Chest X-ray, PA view. Patient: 67 years old, sex M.
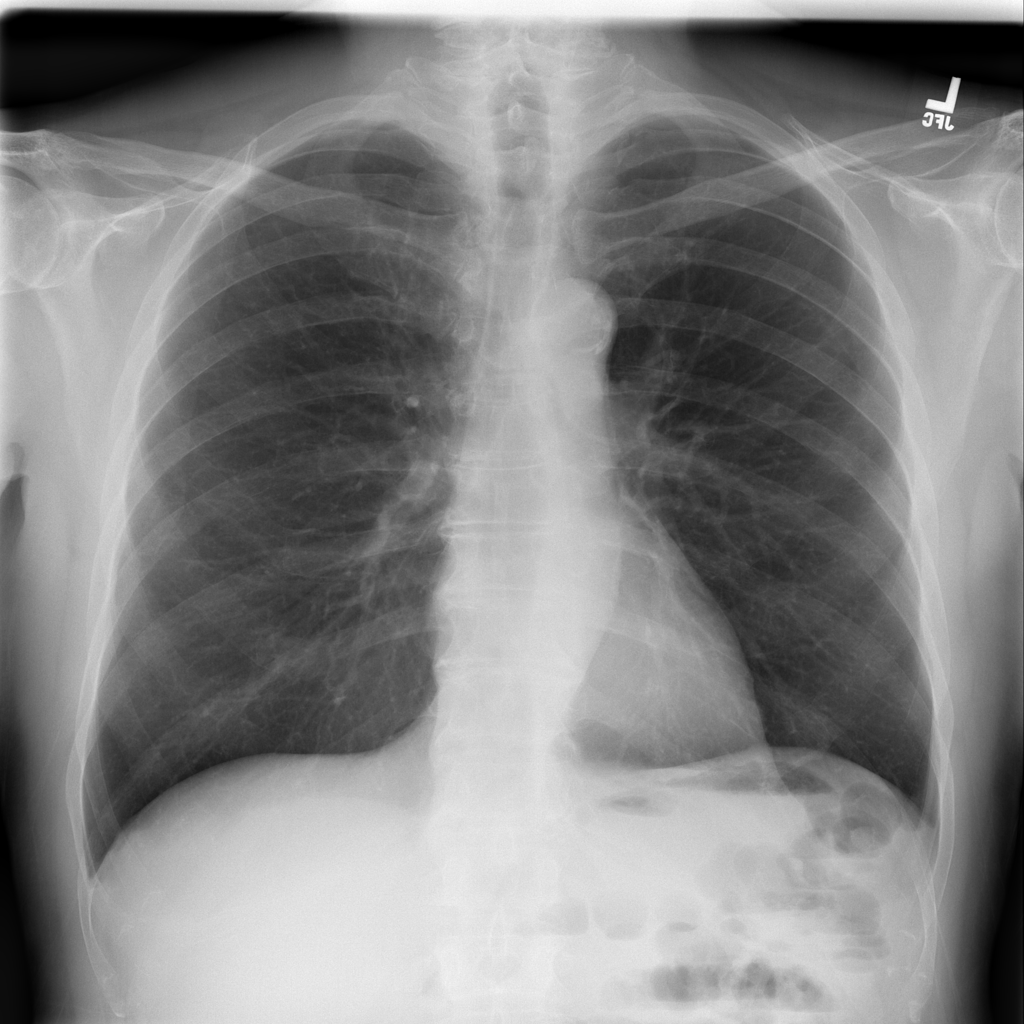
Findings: No Finding